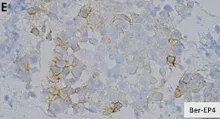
The cells are also positive for p63, a squamous cell marker, mucicarmine, an adenocarcinoma marker, consistent with poorly differentiated carcinoma with squamous and glandular differentiations (A, C, F). All images were obtained with a magnification of x400. Created with.
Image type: pathology (immunostaining)